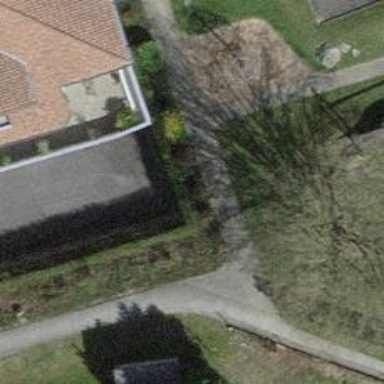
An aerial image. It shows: Hedge acting as barrier.